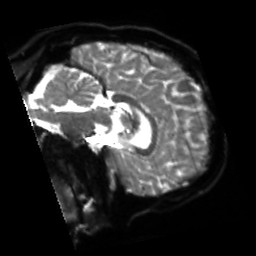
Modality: sbref
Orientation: sagittal
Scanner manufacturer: siemens
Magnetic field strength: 3 T
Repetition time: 4 s
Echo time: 0.0594 s